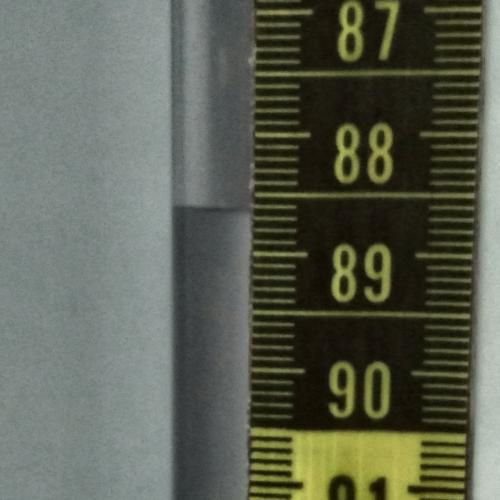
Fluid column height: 88.6 cm